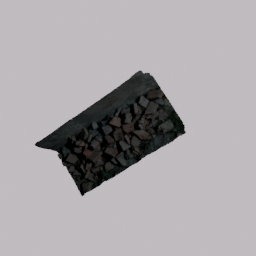
Label: architecture